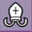
Piece: wB